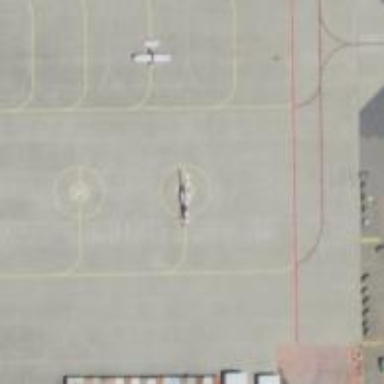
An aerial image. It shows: View of taxiway at the airport.